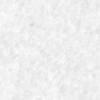
Label: no_change